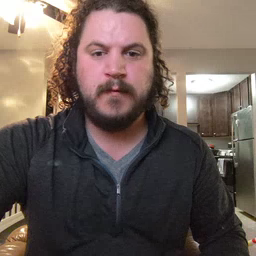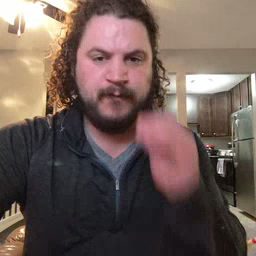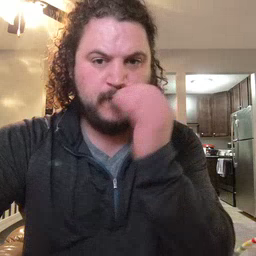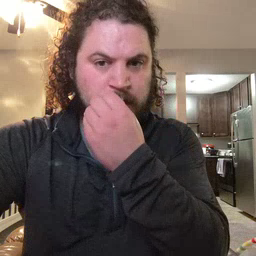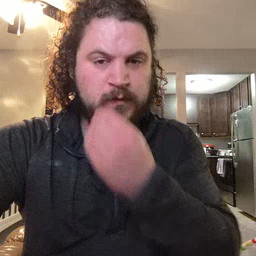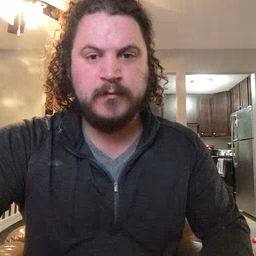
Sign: flower